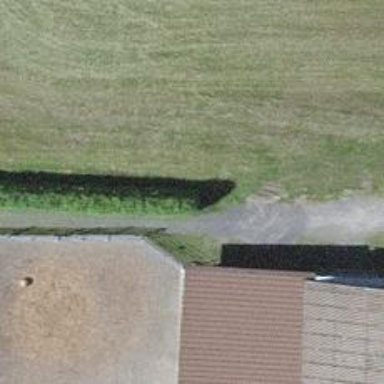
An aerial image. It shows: Hedge acting as barrier.